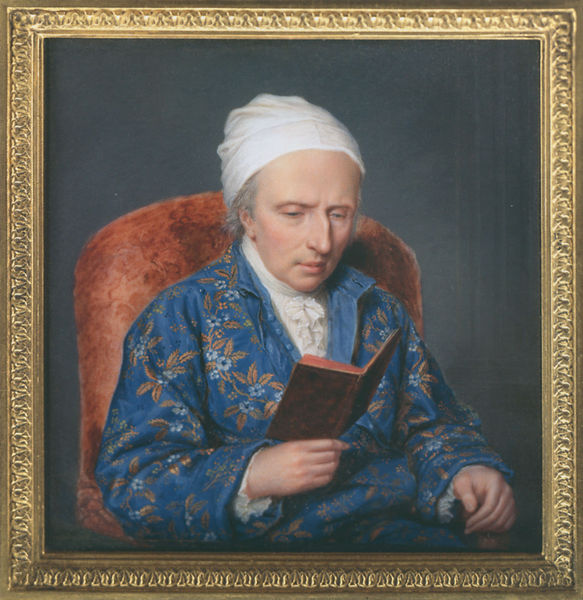
Titel: Portrait von Jacob Tronchin (1717-1801)
Künstler: Pierre Louis Bouvier
Institution: Collection E.P.S.
Schlagwörter: blau, gemälde, hand, mann, weiß, blume, grau, mund, nase, ohr, stuhl, rot, haube, muster, alt, hemd, jacke, mütze, augen, bluse, kragen, rahmen, spitze, bild, bildnis, goldrahmen, hände, portrait, porträt, auge, gold, haare, mantel, sessel, sitzend, ohren, kopfbedeckung, ohrensessel, lesen, sitzt, morgenmantel, rüsche, foto, fotografie, buch, blumenmuster, lehnstuhl, bademantel, portät, lesend, goethe, morgenrock, schlafmütze, liest, nachtmütze, pattern, pyama